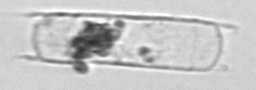
Label: Hemiaulus